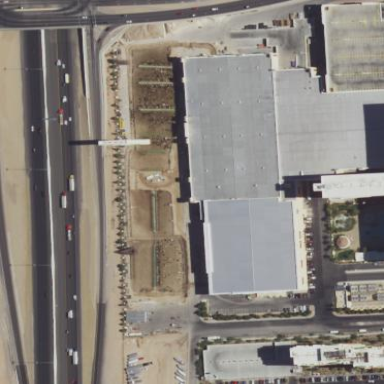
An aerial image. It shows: Conference center building.